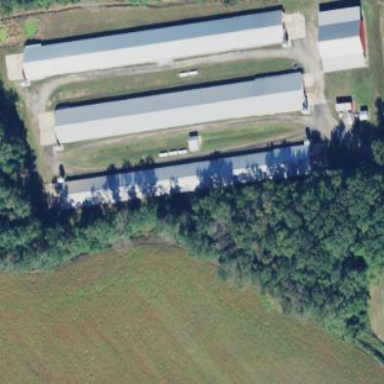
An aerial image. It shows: Farmyard area.